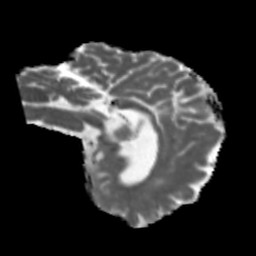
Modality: MD
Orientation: sagittal
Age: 60
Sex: female
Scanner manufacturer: siemens
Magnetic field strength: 3 T
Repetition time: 5.47 s
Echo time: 0.0854 s